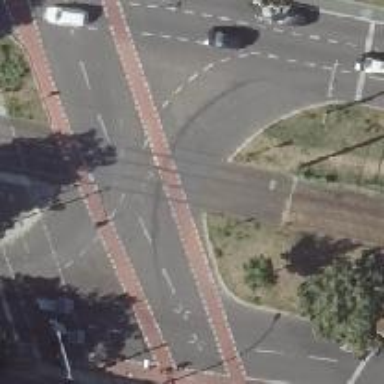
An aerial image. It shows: Tram crossing on the railway.